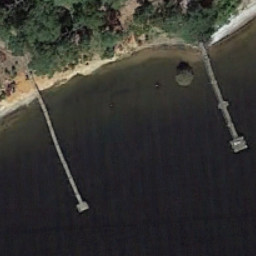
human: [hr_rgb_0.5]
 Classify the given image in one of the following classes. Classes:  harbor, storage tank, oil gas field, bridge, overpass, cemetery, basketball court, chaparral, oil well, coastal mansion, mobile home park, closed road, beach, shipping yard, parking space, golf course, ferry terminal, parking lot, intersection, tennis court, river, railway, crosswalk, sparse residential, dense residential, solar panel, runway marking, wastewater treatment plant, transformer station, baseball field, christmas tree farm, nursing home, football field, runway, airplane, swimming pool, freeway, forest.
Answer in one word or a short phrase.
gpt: ferry terminal